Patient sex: M
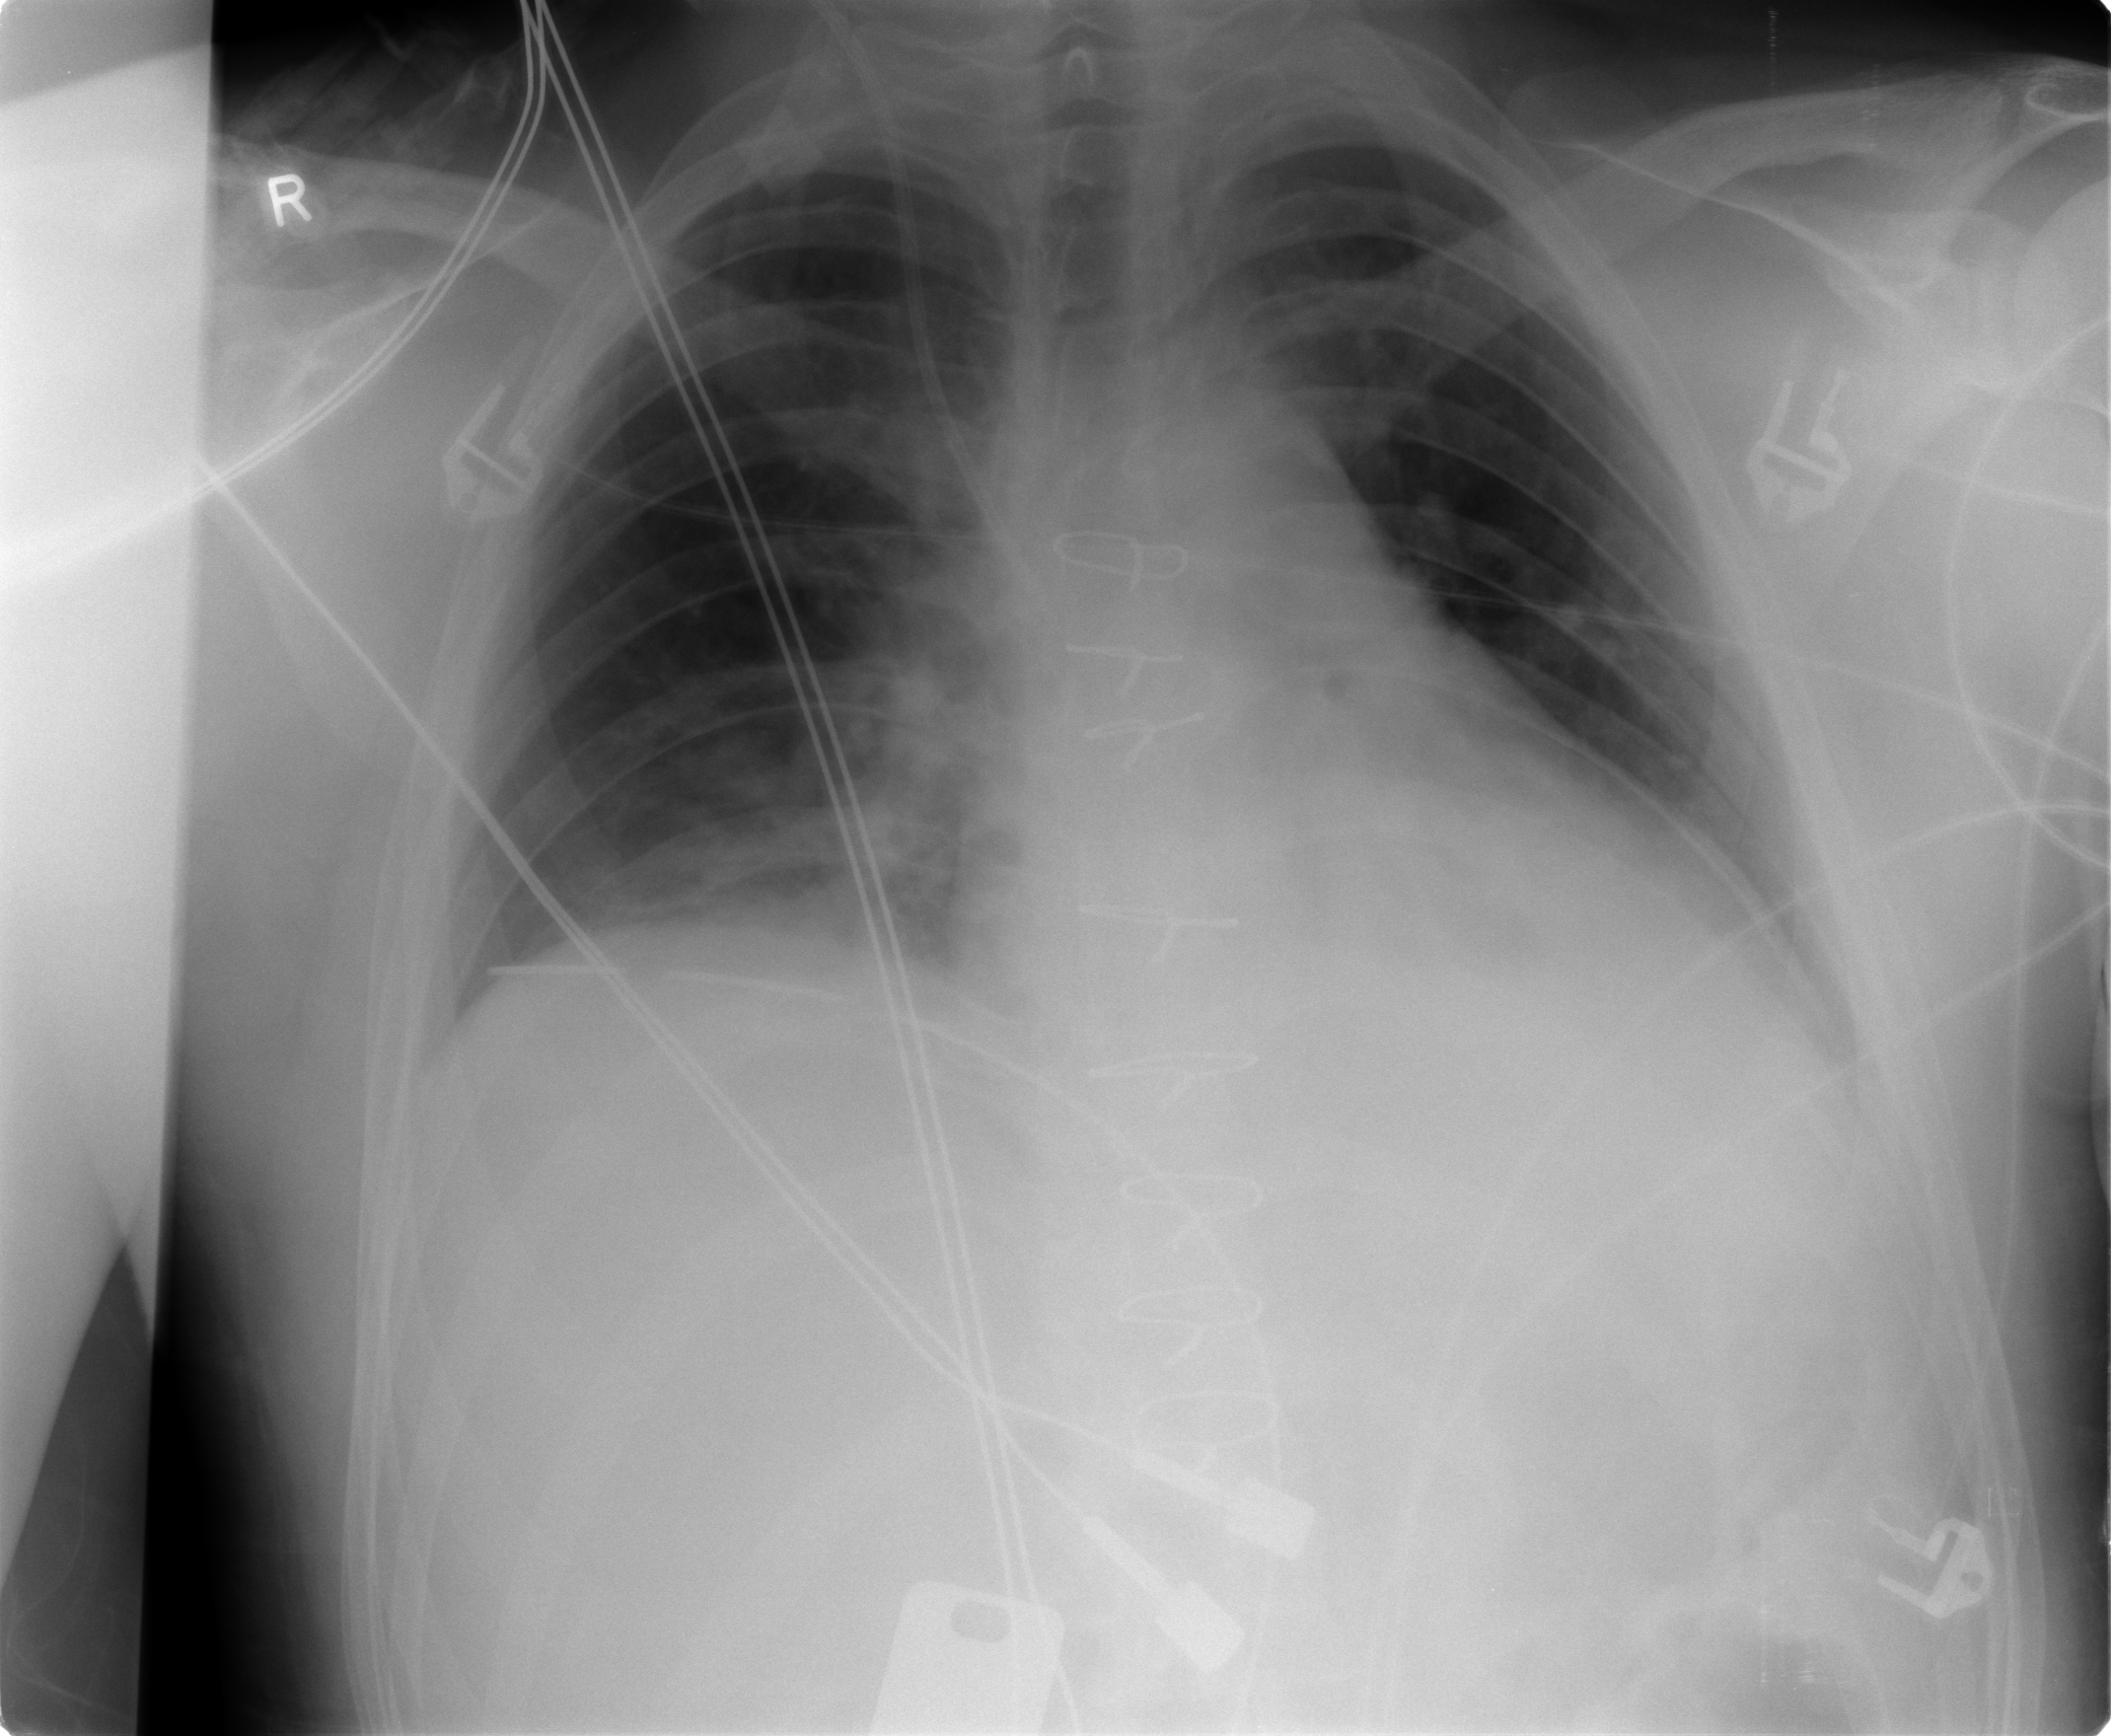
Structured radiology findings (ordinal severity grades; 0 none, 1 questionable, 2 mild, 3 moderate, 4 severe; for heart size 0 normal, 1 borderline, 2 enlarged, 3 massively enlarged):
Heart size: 1
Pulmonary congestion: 2
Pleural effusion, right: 0
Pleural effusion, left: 2
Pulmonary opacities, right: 2
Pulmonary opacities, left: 0
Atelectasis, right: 2
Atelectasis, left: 0